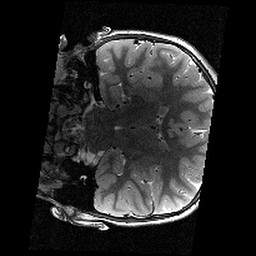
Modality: T2w
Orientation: coronal
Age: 10
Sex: female
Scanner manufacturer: siemens
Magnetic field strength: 3 T
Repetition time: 9.23 s
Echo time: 0.067 s